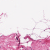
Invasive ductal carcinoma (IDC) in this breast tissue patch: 0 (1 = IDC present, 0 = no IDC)